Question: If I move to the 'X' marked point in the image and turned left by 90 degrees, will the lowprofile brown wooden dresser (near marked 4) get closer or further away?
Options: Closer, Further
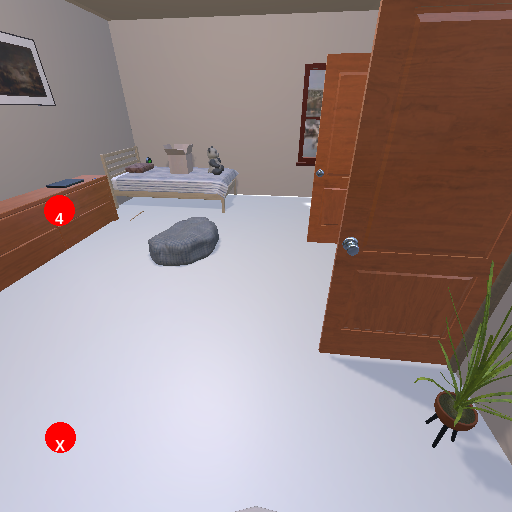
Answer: Closer